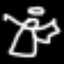
Label: angel